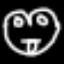
Label: frog